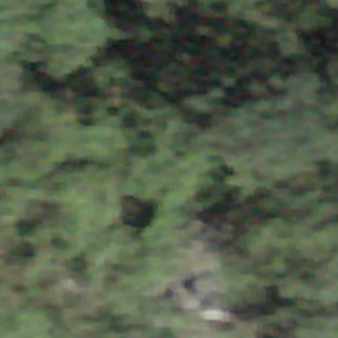
Label: other